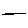
Label: line